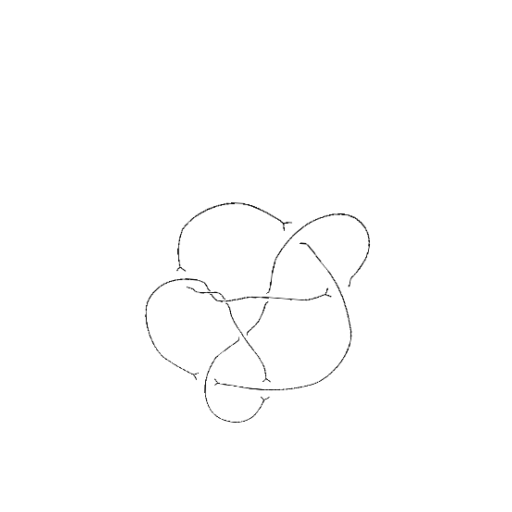
Crossing number: 9